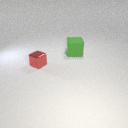
small red metal cube to the left of large green rubber cube